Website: home-depot
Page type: customer-info-address
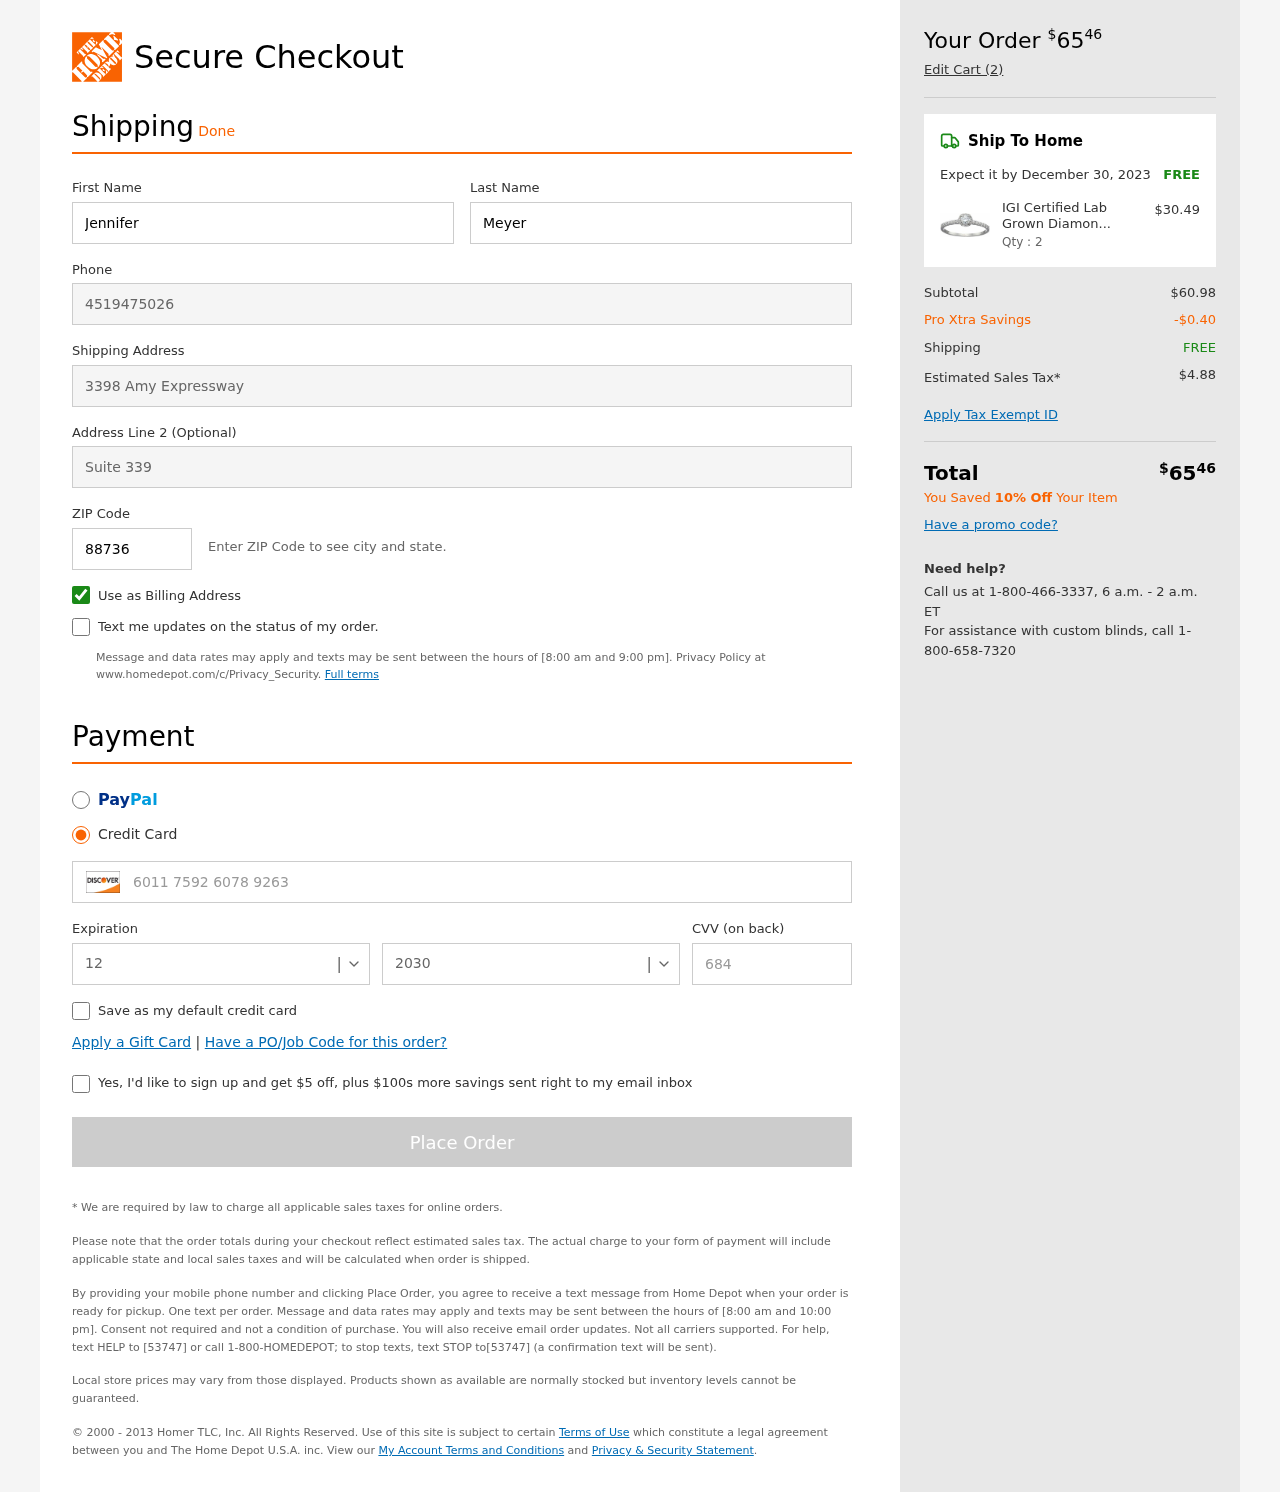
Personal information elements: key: PII_CARD_CVV
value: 684
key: PII_CARD_EXPIRY_MONTH
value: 12
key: PII_CARD_EXPIRY_YEAR
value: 30
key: PII_CARD_NUMBER
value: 6011 7592 6078 9263
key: PII_FIRSTNAME
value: Jennifer
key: PII_LASTNAME
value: Meyer
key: PII_PHONE
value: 4519475026
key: PII_POSTCODE
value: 88736
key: PII_STREET
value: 3398 Amy Expressway
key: PII_STREET2
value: Suite 339
Product elements: key: PRODUCT1_NAME
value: IGI Certified Lab Grown Diamond Halo Engagement Ring in 14k White Gold (1/2 CT.TW., I-J Color, SI1-S
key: PRODUCT1_PRICE
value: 30.49
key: PRODUCT1_QUANTITY
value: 2
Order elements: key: ORDER_TOTAL
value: $6546
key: ORDER_NUM_ITEMS
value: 2
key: ORDER_DELIVERY_DATE
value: December 30, 2023
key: ORDER_SHIPPING_COST
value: FREE
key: ORDER_SUBTOTAL
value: $60.98
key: ORDER_DISCOUNT
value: -$0.40
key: ORDER_SHIPPING_COST2
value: FREE
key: ORDER_TAX
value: $4.88
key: ORDER_TOTAL2
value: $6546
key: ORDER_SAVINGS_MESSAGE
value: You Saved 10% Off Your Item